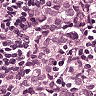
Metastatic tissue present: yes